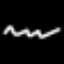
Label: squiggle